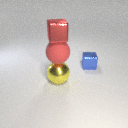
large yellow metal sphere below large red rubber sphere